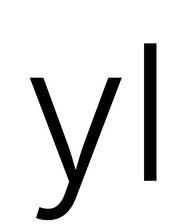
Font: Inter_Light